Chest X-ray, AP view. Patient: 53 years old, sex F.
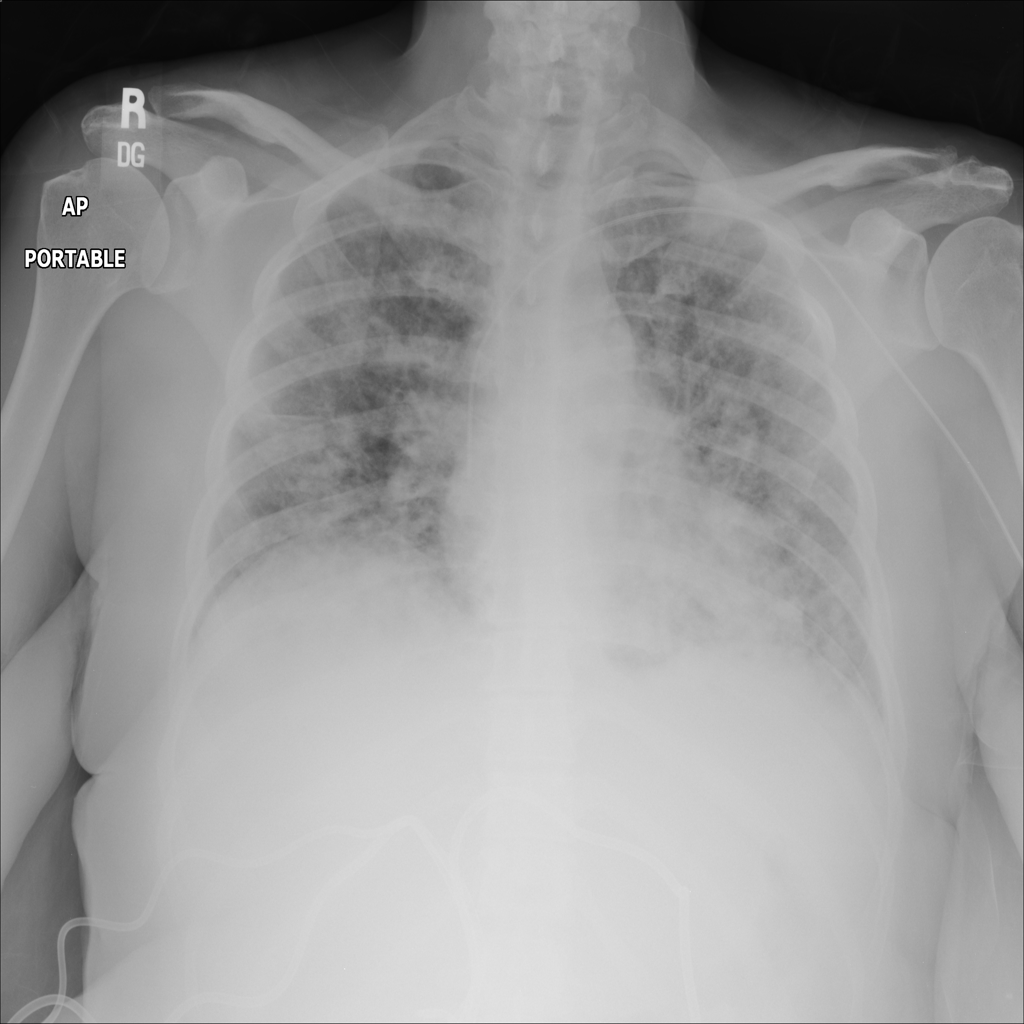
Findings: No Finding